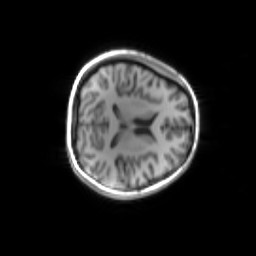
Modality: inplaneT1
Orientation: axial
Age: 27
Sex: female
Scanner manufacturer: siemens
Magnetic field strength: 3 T
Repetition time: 1.2 s
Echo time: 0.00251 s